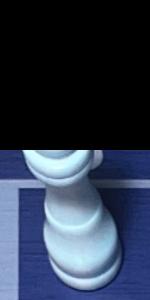
Label: King_White